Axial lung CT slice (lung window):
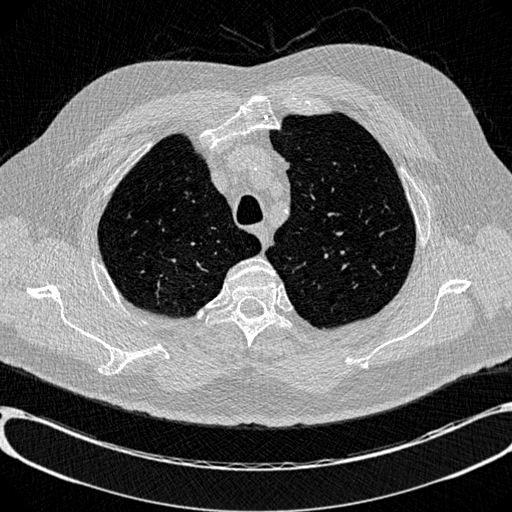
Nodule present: no